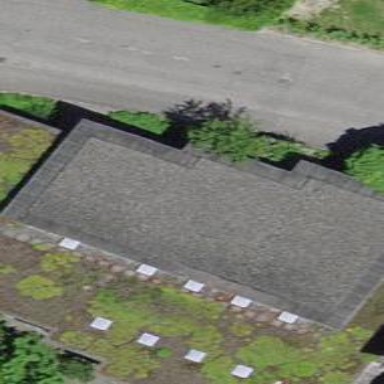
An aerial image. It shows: Community centre building.